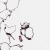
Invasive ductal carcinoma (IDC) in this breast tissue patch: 0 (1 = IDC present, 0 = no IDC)